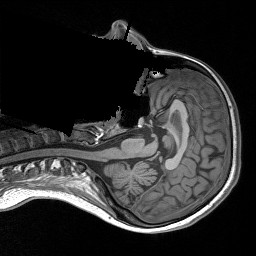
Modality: T1w
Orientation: axial